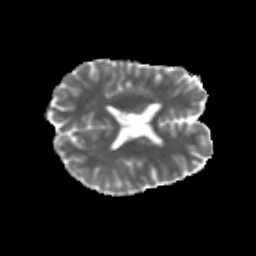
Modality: MD
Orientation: axial
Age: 29
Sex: male
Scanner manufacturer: siemens
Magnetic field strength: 3 T
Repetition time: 3.5 s
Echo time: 0.125 s